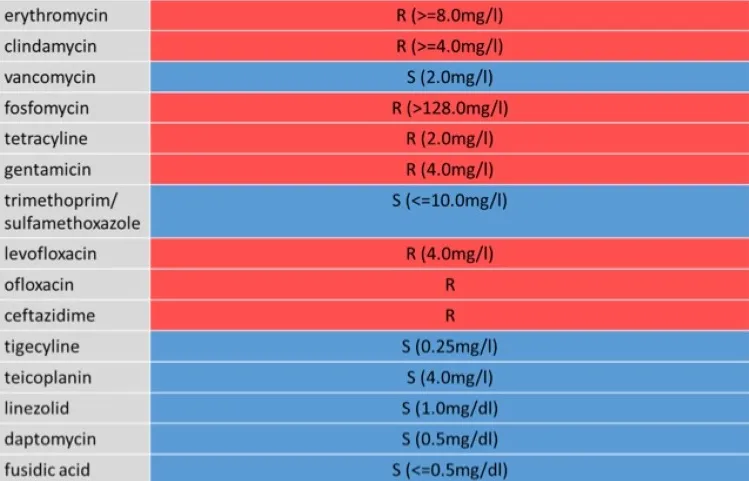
Antibiogram of the infection causative St. epidermidis.
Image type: chart (chart)